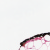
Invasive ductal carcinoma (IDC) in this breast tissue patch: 0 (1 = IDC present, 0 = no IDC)